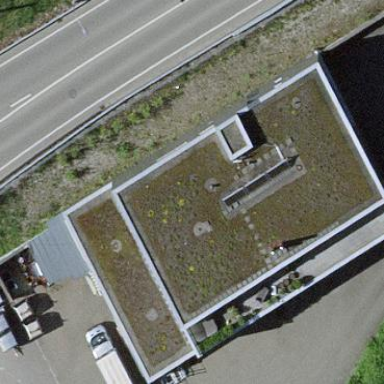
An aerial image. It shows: Industrial building.